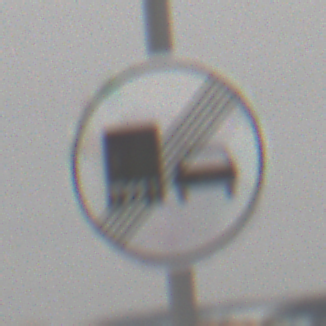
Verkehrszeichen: EndeUeberholverbotKraftfahrzeuge
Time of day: MorningAfternoon
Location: Outdoor (Nature)
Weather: Overcast
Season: Winter
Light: Natural